Question: I just entered into jQuery mobile, and saw the next <URL>
Is it possible to make the sliding menu appear under the header? (in the red lines in the image)

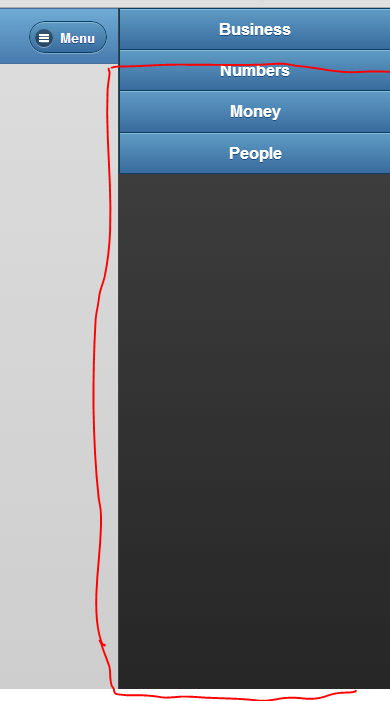
Answer: Override '.ui-panel' style by changing 'top' position and 'min-height' values
> <URL>
Calculate header's '.outerHeight()' and panel's '.height()'.
'''
var header = $('[data-role=header]').outerHeight();
var panel = $('.ui-panel').height();
'''
Give panel a new 'min-height' in order not to cause page to scroll
'''
var panelheight = panel - header;
'''
Override panel style
'''
$('.ui-panel').css({
'top': header,
'min-height': panelheight
});
'''